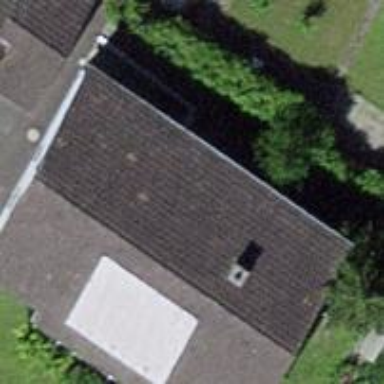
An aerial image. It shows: Building with tiled roof.